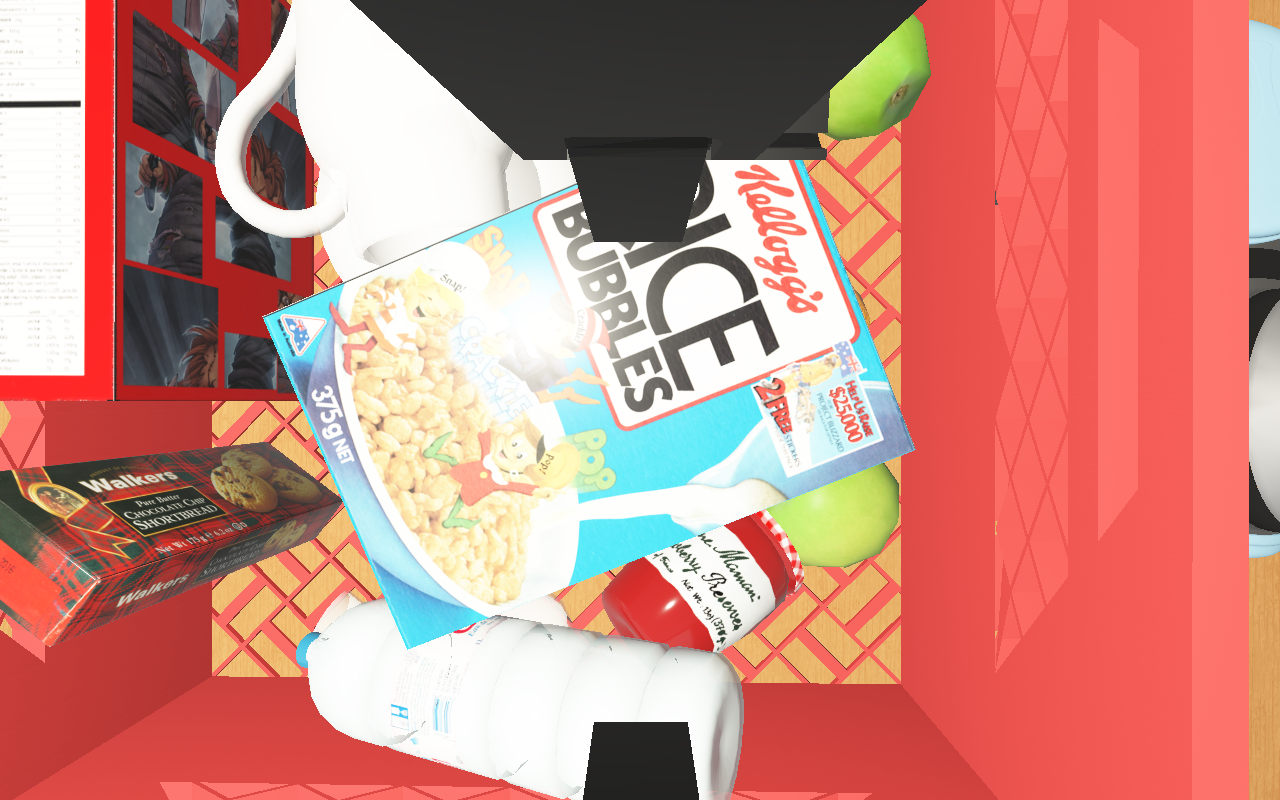
Objects in the scene:
carafe
apple
orange
plate
jam jar
cereal box